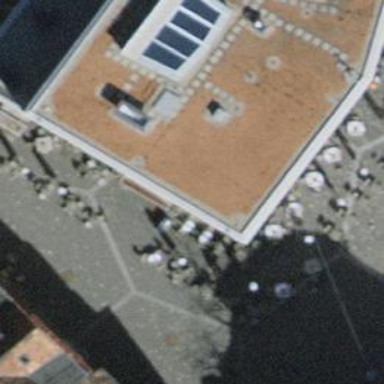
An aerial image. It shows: Restaurant.